Question: I actually googled and searched some info but couldn't find it.
My aim is to achieve something similar to progress bar styling such as filling inside of triangle. Is there any ways?
<URL>
'''
.angle {
width: 0;
height: 0;
border-left: 75px solid transparent;
border-right: 75px solid transparent;
border-bottom: 75px solid black;
}
'''
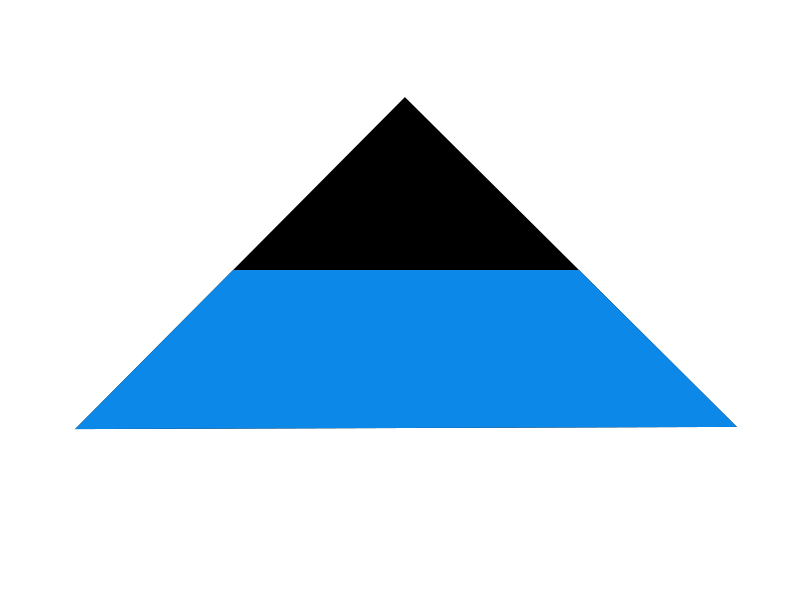
Answer: In order to make the triangle, I would use two pseudo elements to 'cut it out' of the square div. Then, with a nested div, use absolute positioning to allow you to 'fill' it to a certain value (by setting the '.amount' div's height in %).
'''
.amount {
position: absolute;
height: 0%;
width: 100%;
bottom: 0;
left: 0;
transition: all 1s;
background: tomato;
}
.tri {
position: relative;
height: 200px;
width: 200px;
background: lightgray;
}
.tri:before,
.tri:after {
content: "";
position: absolute;
border-top: 200px solid white;
top: 0;
z-index: 8;
}
.tri:before {
border-left: 100px solid transparent;
left: 50%;
}
.tri:after {
border-right: 100px solid transparent;
left: 0;
}
.tri:hover .amount {
height: 100%;
}
'''
'''
<div class="tri">
<div class="amount"></div>
</div>
'''